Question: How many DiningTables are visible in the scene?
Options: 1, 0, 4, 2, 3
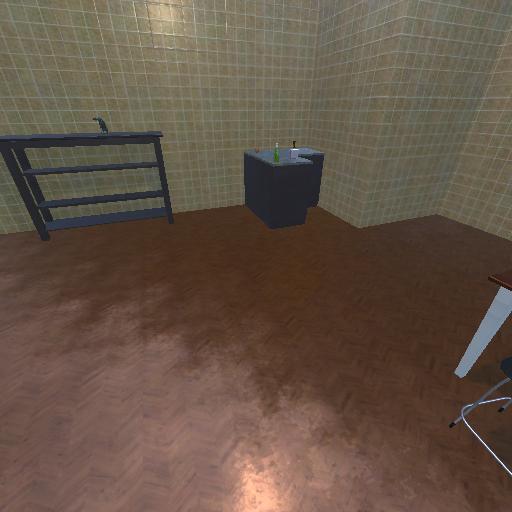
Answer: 1